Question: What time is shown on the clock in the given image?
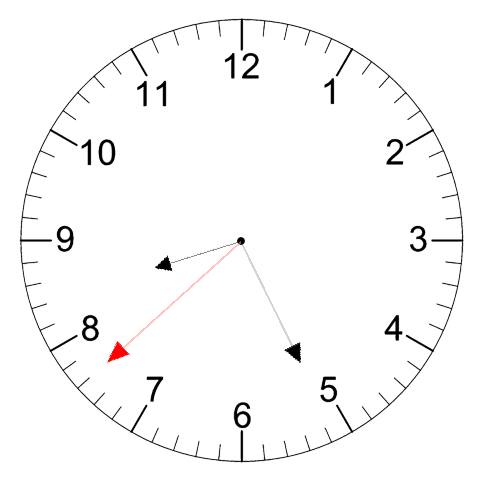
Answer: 08:25:38